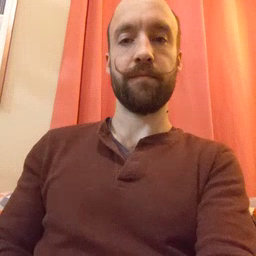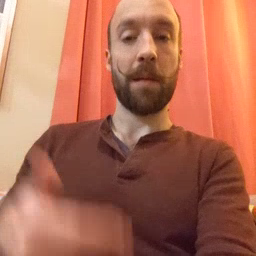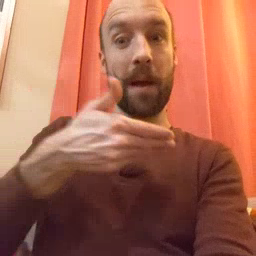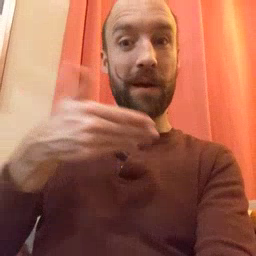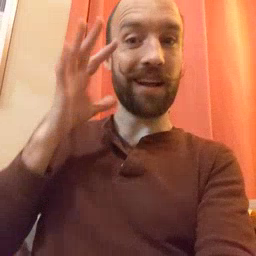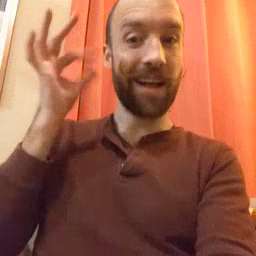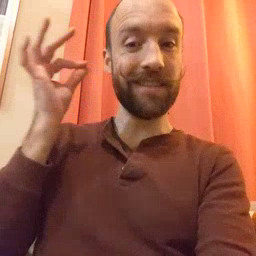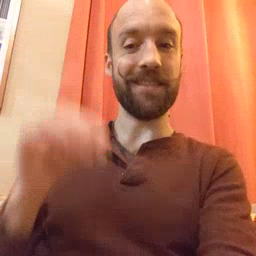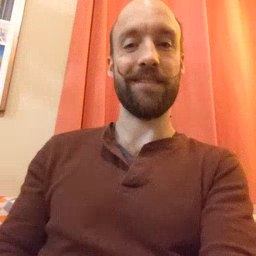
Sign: kitty